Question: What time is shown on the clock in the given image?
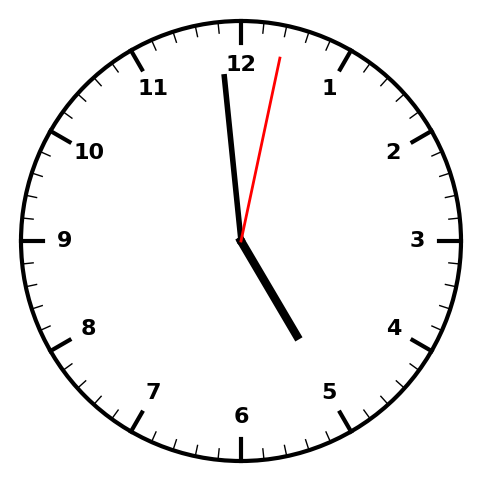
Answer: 04:59:02